Question: I have a HTML Table with a very large number of columns. Now, I want to be able to specify the width of the columns - The first column should be of '600px' and every corresponding column should be of the width of '200px'.
Currently, what happens is that all the columns get cramped into the width of my screen instead of being '200px' wide and allowing me to scroll.
I'm using 'HTML_Table'
This is my code:
'''
<head>
<link rel="stylesheet" type="text/css" href="table.css">
<style>
#table_format {
border-collapse: collapse;
font-family: Helvetica, Arial, sans-serif;
font-size: 16px;
font-style: normal;
border: 1px solid black;
overflow-x: auto;
}
#table_format th {
padding: 5px;
font-size: 1.2em;
text-align: left;
border-bottom: 1px solid black;
background-color: #F2C545;
}
#table_format td {
padding: 5px;
}
</style>
</head>
....
Some other code here
....
<?php
require_once "HTML/Table.php";
$table = new HTML_Table(array("id"=>"table_format"));
$firstColumnStyle=array('width' => '600');
$subsequentColumnStyle=array('width' => '200');
....
....
Other code to print values here
....
....
$table->updateColAttributes(0, $firstColumnStyle, null);
for ($cols = 1; $cols <= count($arr1); $cols++)
{
$table->updateColAttributes($cols, $subsequentColumnStyle);
}
echo $table->toHtml();
'''
When I inspect element, I am able to see that the first column has a width of 600 and all others have 200. But the width isn't actually getting reflected when I render the page.

I don't want to put the table in a wrapper and set the wrapper's width to a static value because of these two reasons:
'''
1. I don't know how many columns I have.
2. The scrollbar in the wrapper appears at the very bottom after all the rows, and to access the scrollbar, one needs to scroll to the very bottom. I'd rather have the horizontal scroll on the page rather than on the wrapper
'''
.
Is there any way I can achieve this?
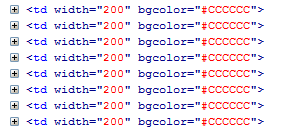
Answer: I needed to use the 'min-width' property for the 'first-child'. Here's the working solution. <URL>
'''
tr > td {
min-width: 200px;
border: 1px solid black;
}
tr > td:first-child {
min-width: 600px;
}
'''
Thank you, @Matjaz, for the answer.